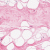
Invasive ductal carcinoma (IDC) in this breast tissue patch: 0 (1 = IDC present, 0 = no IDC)